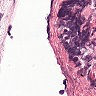
Metastatic tissue present: no